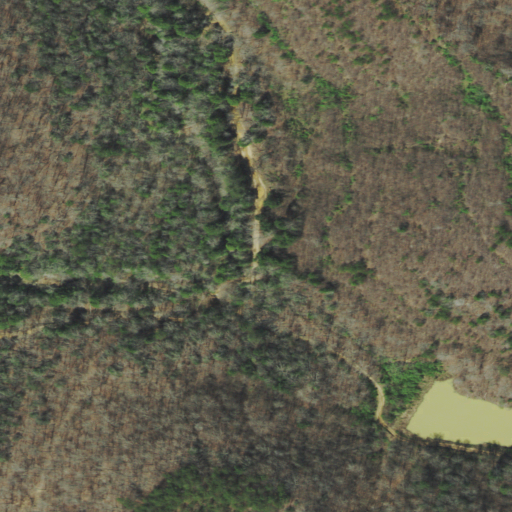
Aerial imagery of valley in Tennessee named Blain Thompson Hollow containing deciduous forest, mixed forest, shrub, and open water